Question: I am using '"react-intl": "^2.4.0"', and '"react": "^16.2.0"'.
I am trying to assign the output of '<FormattedMessage/>' tag to a constant and put it in the input tag placeholder.

Expected Output Input field with text in the respective language in it but it is coming [object object] inside the text box.
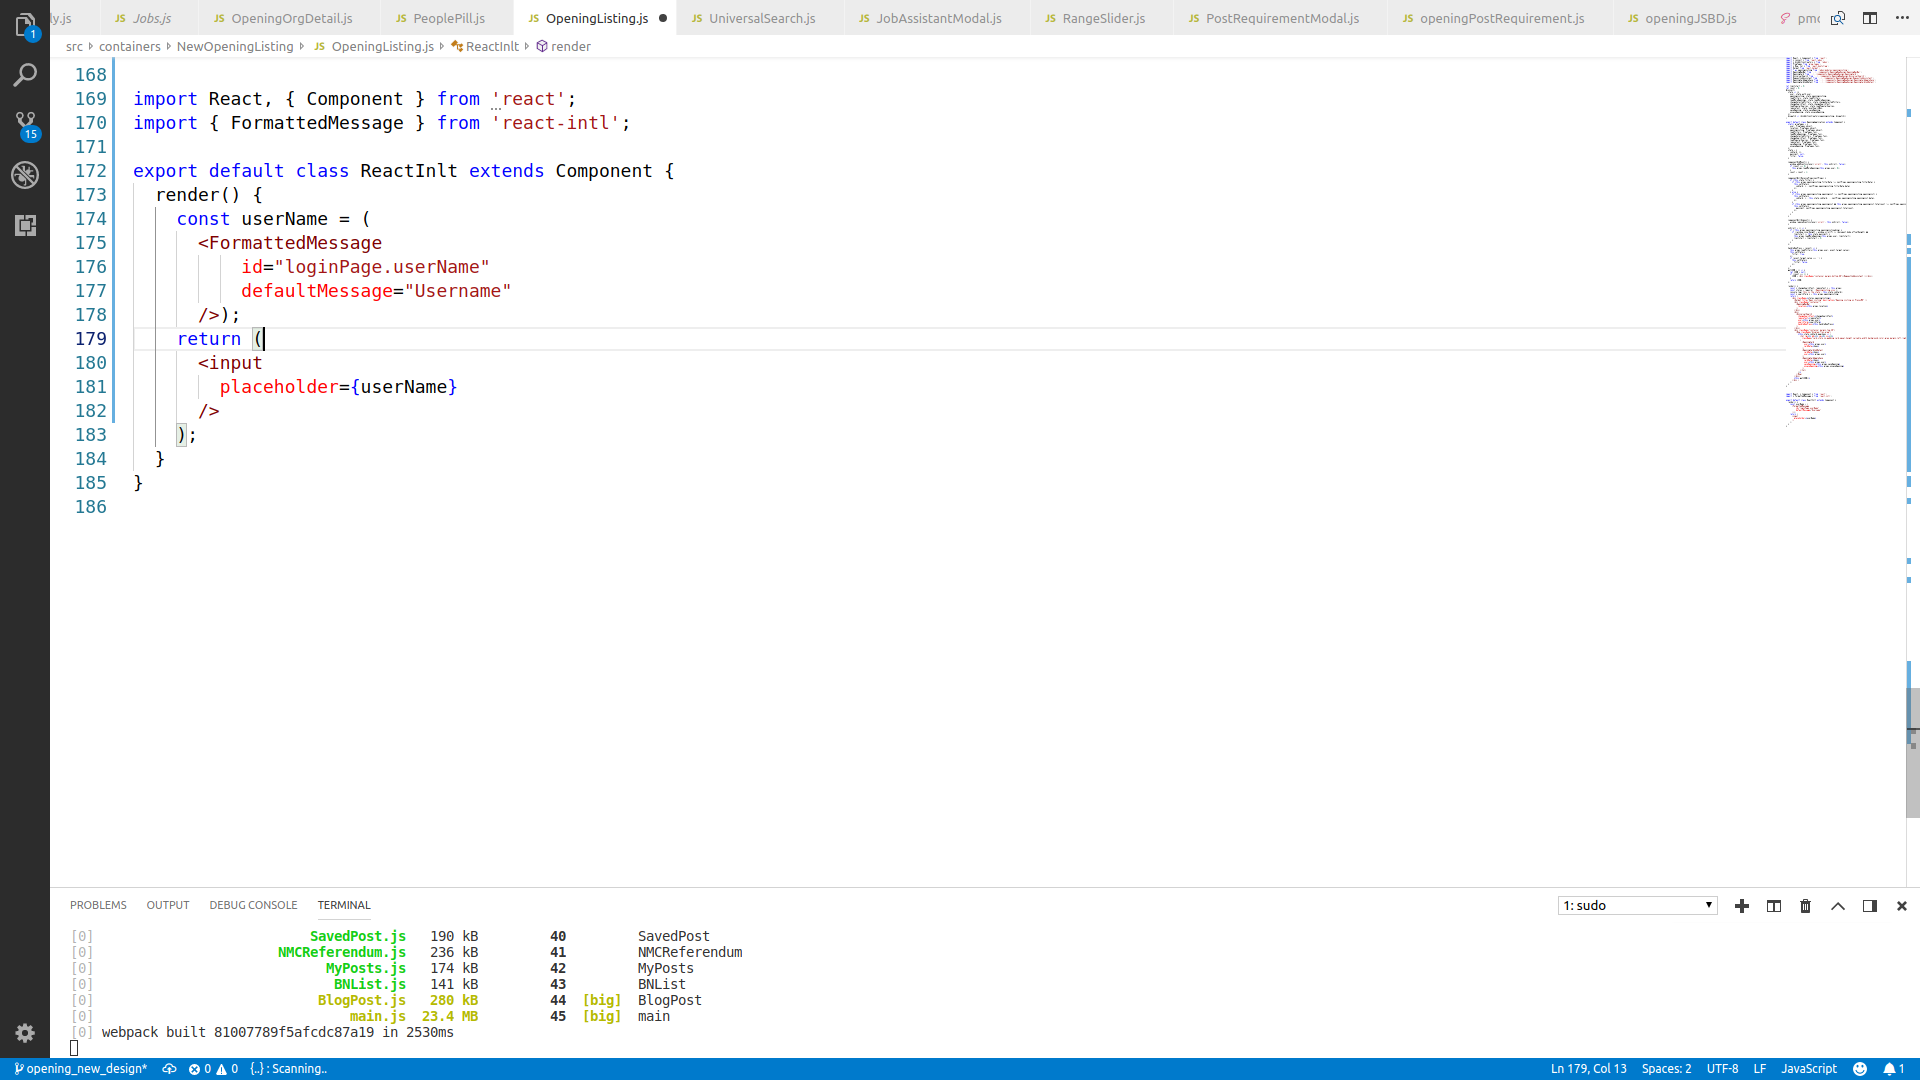
Answer: '<FormattedMessage />' is a component which cannot be placed to 'placeholder' which expects a raw String.
'''
import {injectIntl} from 'react-intl';
class TestComponent extends React.Component{
render(){
const { intl } = this.props;
return (
<input placeholder={intl.formatMessage({ id: "loginPage.username", defaultMessage: 'username'})}/>
)
}
}
export default injectIntl(TestComponent);
'''